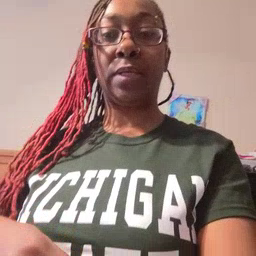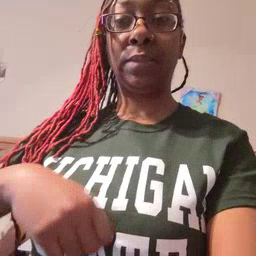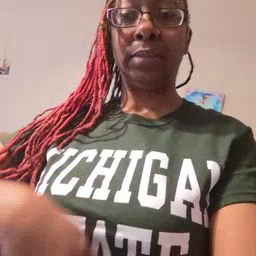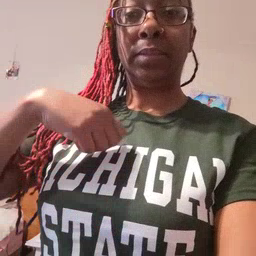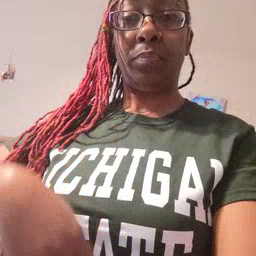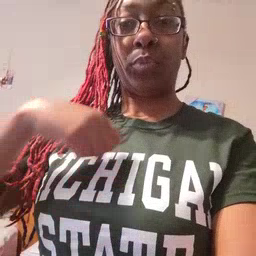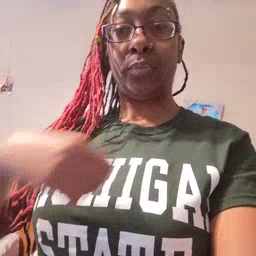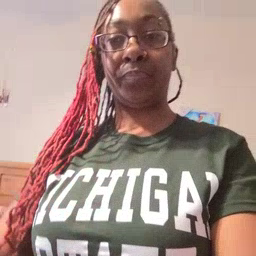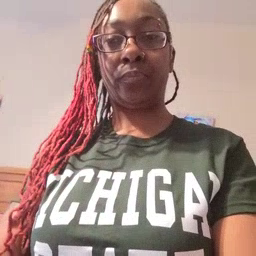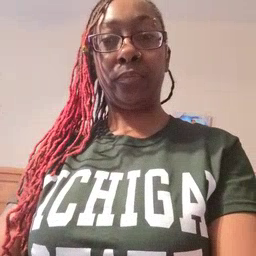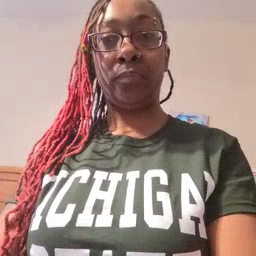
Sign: zipper